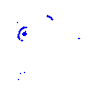
Particle: proton